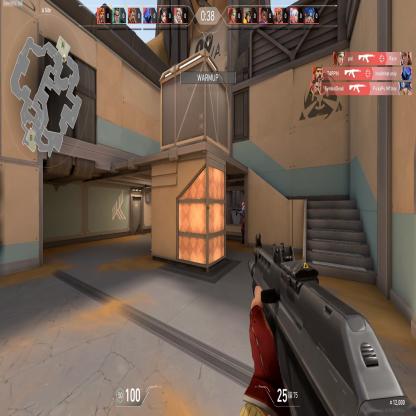
Label: enemy